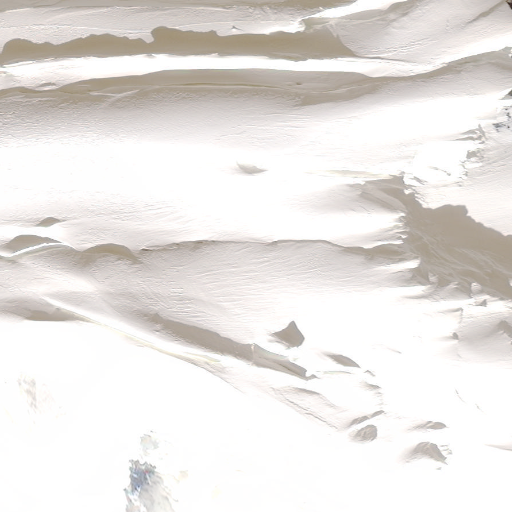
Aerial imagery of mountain in Alaska named Mount Drum containing only unknown